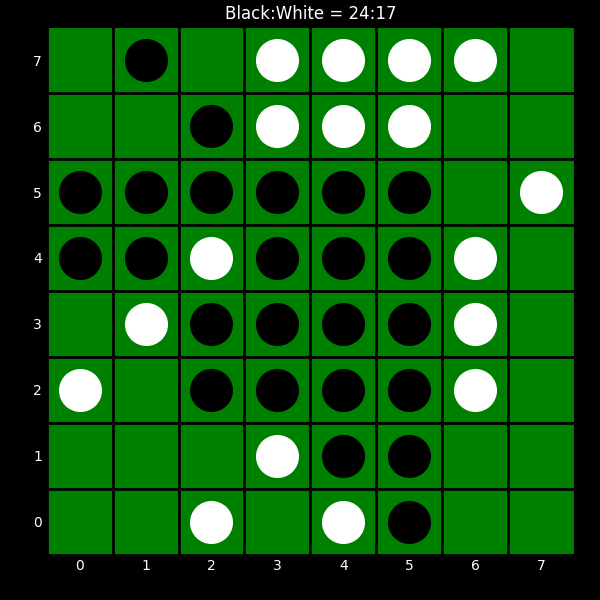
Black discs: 24
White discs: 17